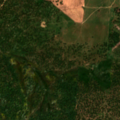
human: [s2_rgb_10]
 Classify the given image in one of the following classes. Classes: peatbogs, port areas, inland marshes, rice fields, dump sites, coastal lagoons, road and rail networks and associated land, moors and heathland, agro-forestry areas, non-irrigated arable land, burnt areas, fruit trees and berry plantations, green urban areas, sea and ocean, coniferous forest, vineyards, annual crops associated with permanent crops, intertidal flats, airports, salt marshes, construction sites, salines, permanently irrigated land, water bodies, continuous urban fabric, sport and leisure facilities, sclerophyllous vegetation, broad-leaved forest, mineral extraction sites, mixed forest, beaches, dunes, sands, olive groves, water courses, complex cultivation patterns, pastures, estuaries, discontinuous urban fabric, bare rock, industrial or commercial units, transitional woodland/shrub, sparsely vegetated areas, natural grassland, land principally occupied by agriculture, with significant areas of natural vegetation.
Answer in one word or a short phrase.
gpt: continuous urban fabric